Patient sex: M
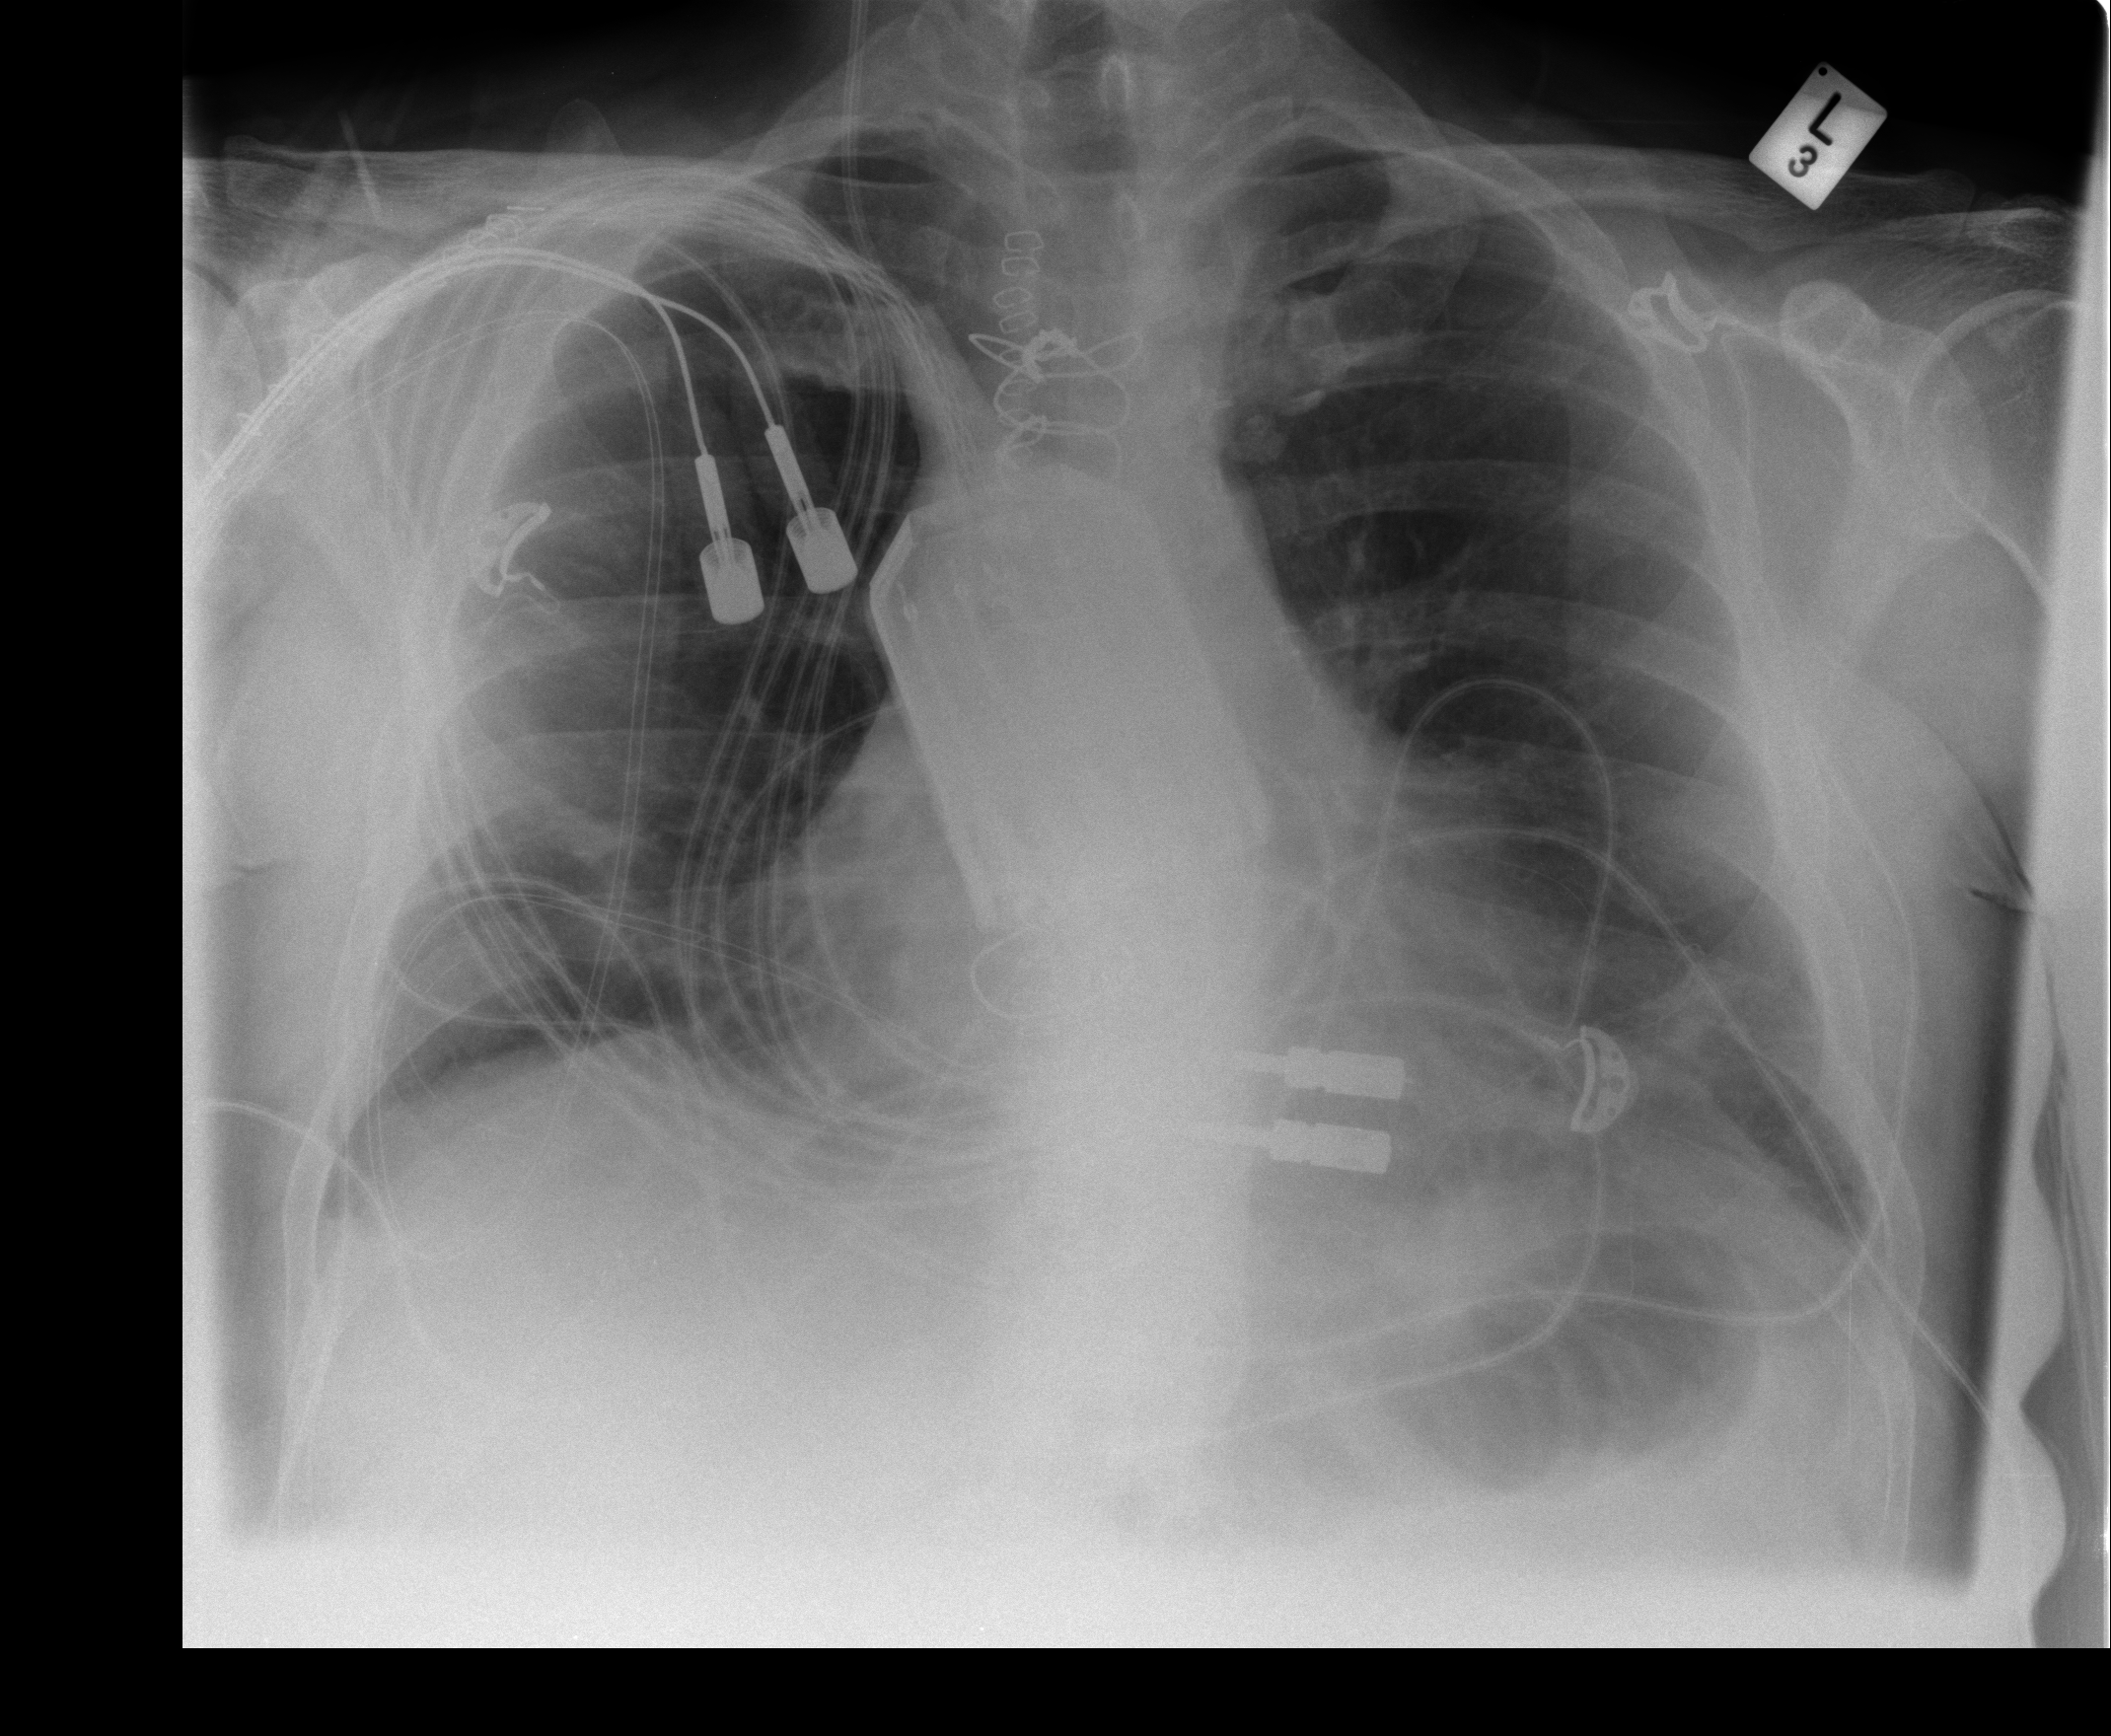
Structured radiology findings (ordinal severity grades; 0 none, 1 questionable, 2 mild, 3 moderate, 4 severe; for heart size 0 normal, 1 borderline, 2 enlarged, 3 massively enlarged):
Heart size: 0
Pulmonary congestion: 0
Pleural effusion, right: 0
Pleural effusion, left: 0
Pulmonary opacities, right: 0
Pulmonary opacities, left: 0
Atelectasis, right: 1
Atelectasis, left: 2